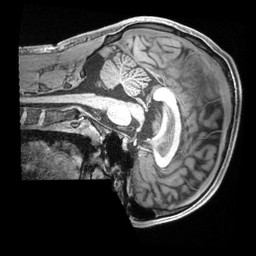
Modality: T1w
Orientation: sagittal
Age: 21
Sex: male
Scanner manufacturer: siemens
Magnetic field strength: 3 T
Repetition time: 2.4 s
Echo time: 0.00226 s